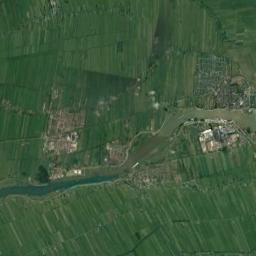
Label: river